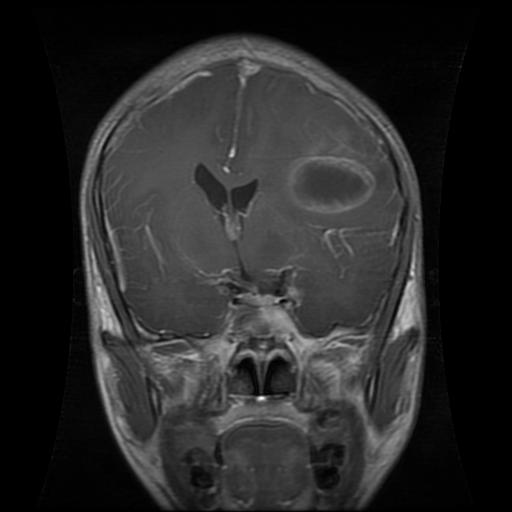
Label: glioma